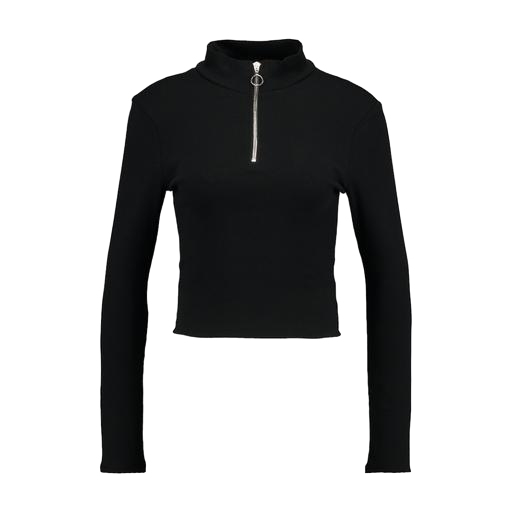
half-zip tee, black long-sleeve crop top, high-neck ribbed-jersey t-shirt, white background